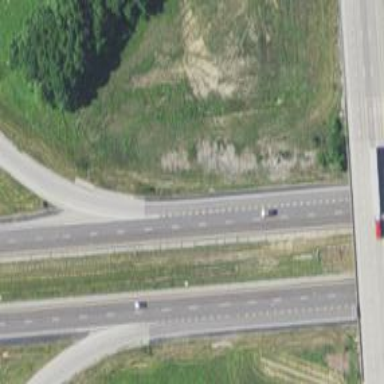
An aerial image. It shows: Motorway.